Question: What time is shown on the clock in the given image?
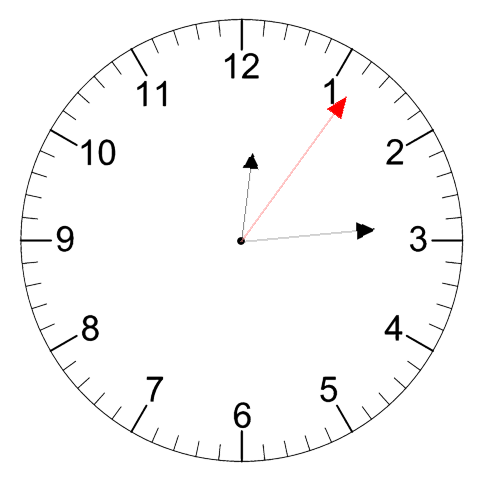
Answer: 12:14:06